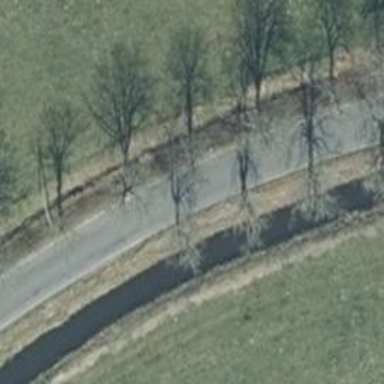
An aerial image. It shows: Beautiful avenue lined with deciduous broadleaved trees.